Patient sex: F
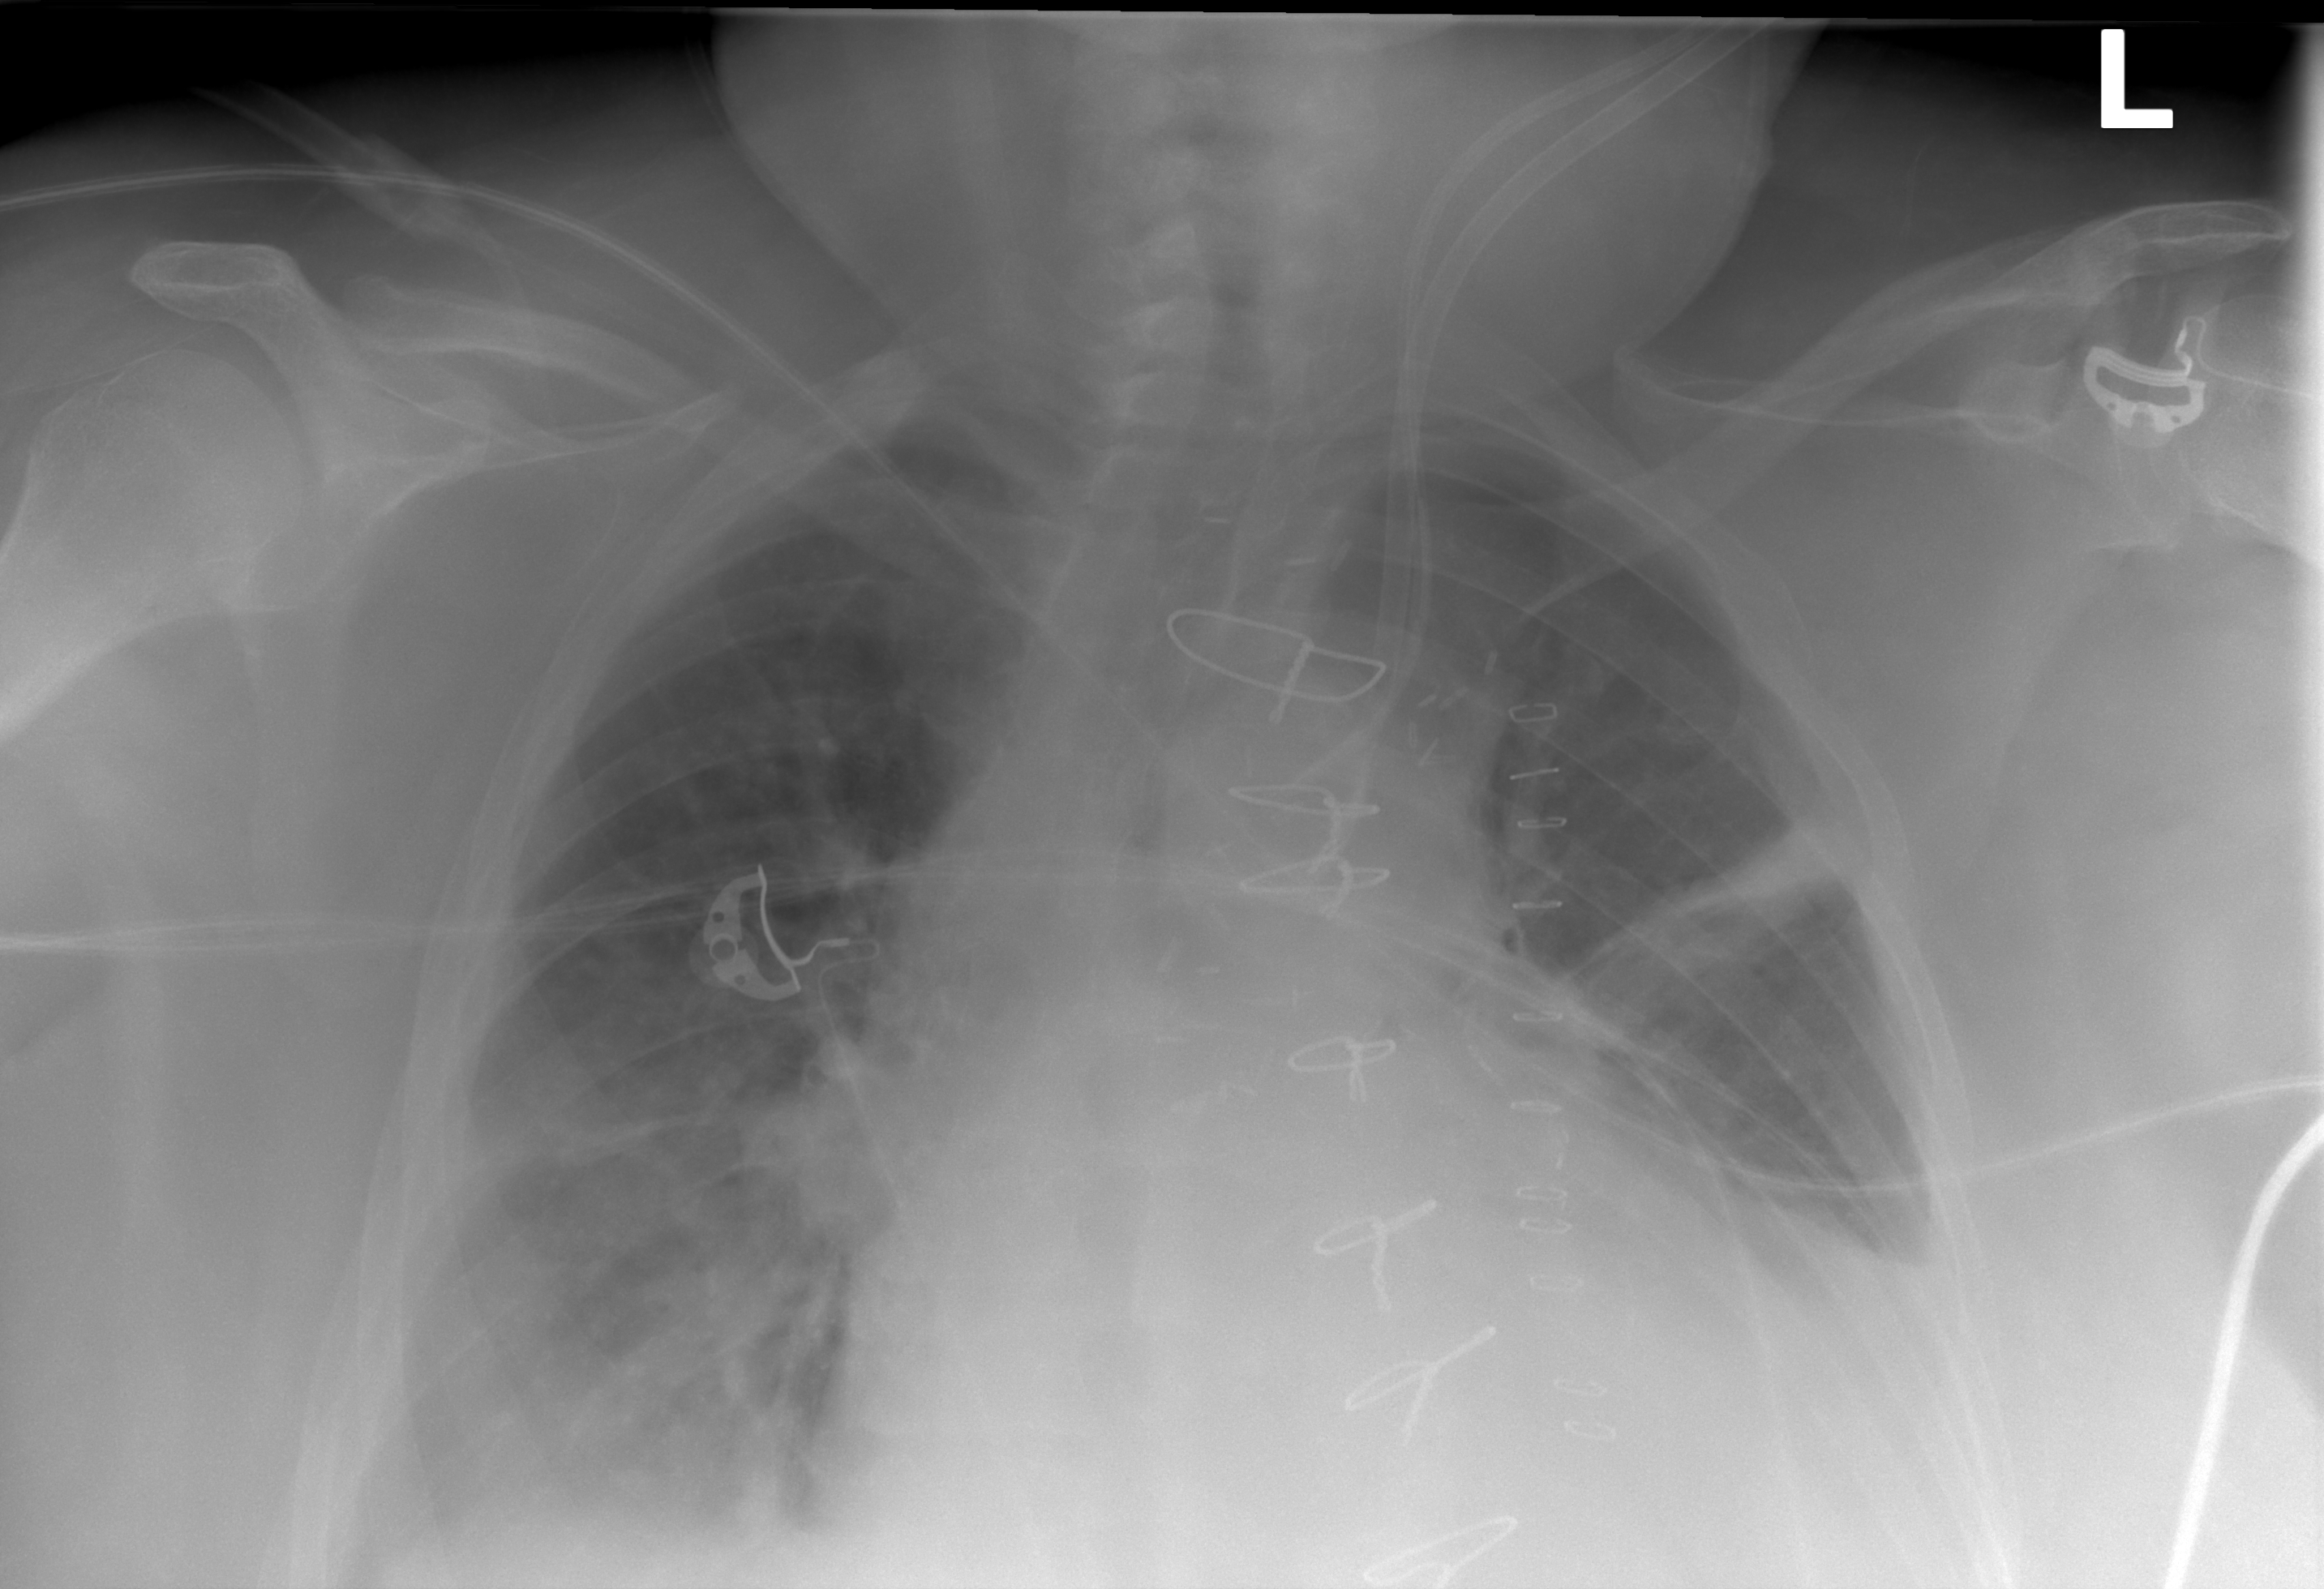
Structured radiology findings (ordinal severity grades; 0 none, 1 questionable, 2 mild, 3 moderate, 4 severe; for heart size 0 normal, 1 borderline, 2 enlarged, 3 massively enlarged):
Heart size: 2
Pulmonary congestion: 2
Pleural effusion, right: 3
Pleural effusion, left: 2
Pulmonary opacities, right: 2
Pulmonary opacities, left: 0
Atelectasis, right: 2
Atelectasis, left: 2